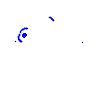
Particle: kaon